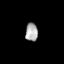
Tissue: lung
Cell type: Epithelial cells
Senescence score: 0.1792
Nuclear area (px): 222
Mean DAPI intensity: 169.315